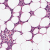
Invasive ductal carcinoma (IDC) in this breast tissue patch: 1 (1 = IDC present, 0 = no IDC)